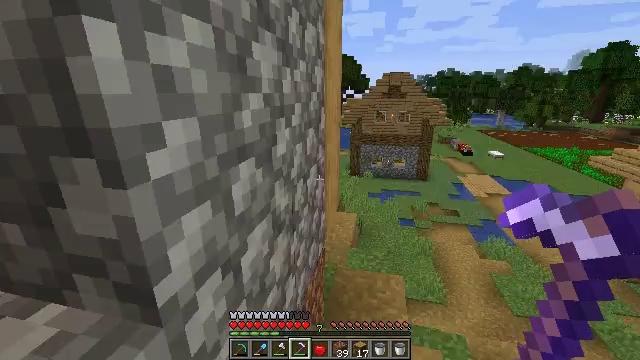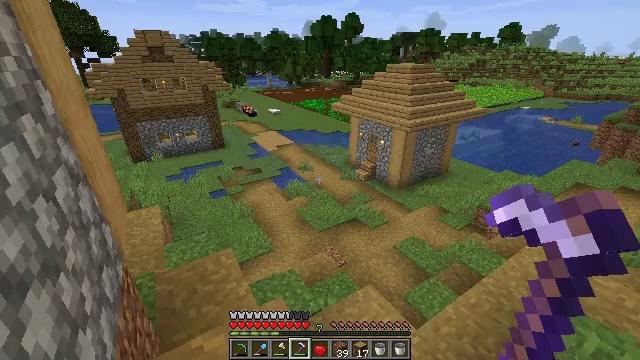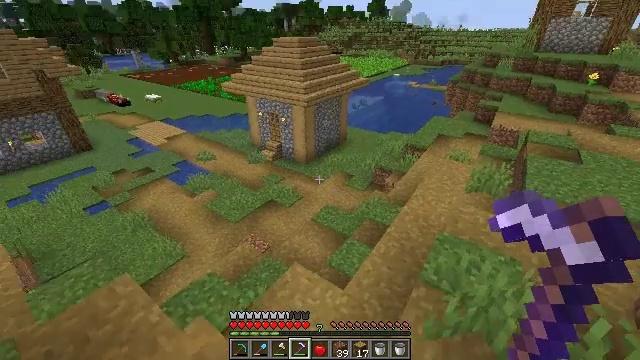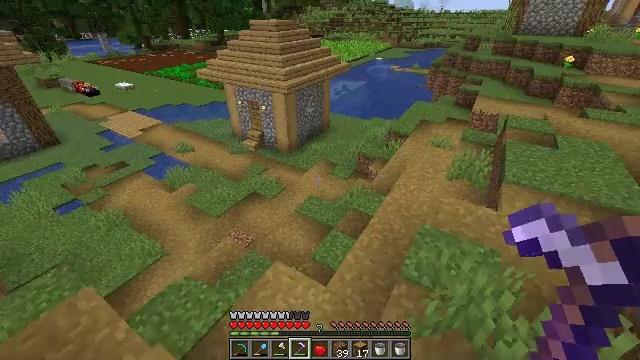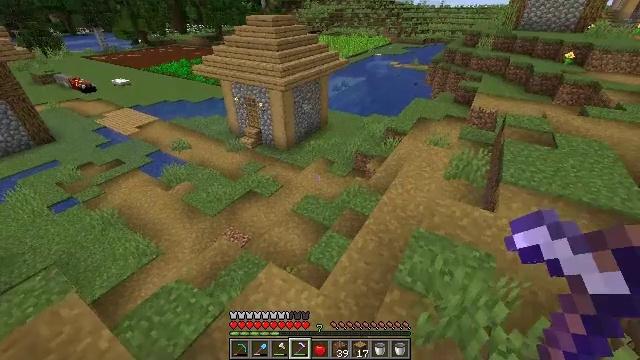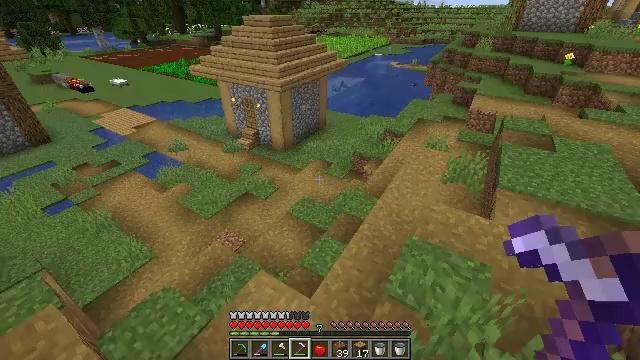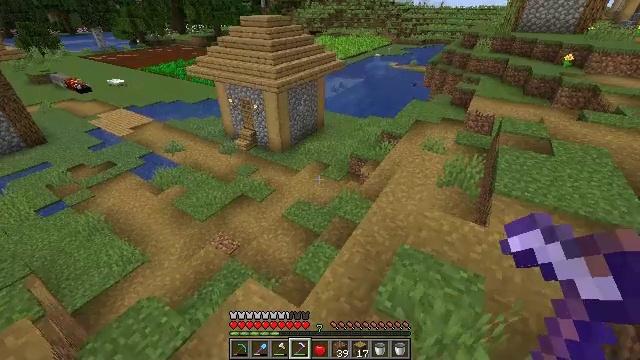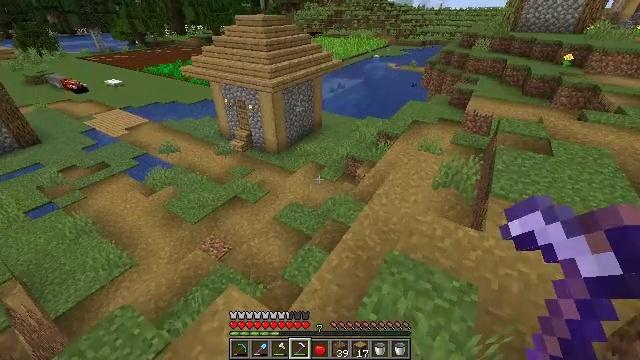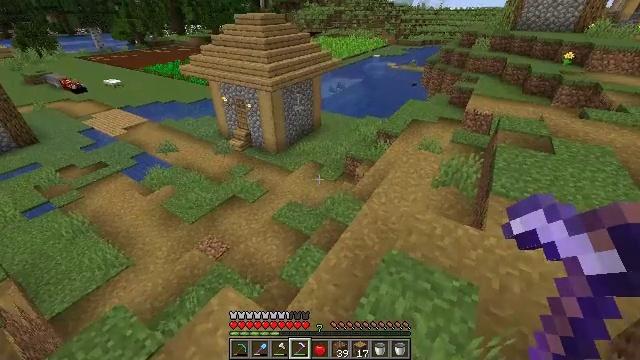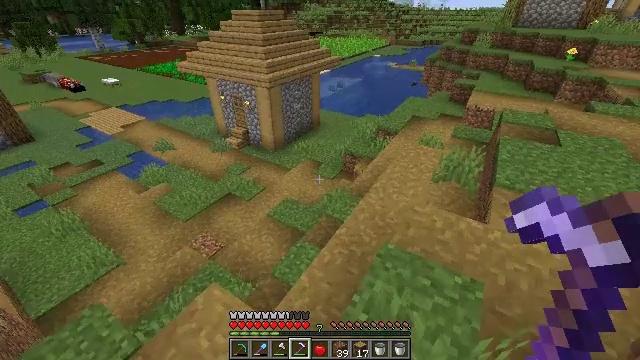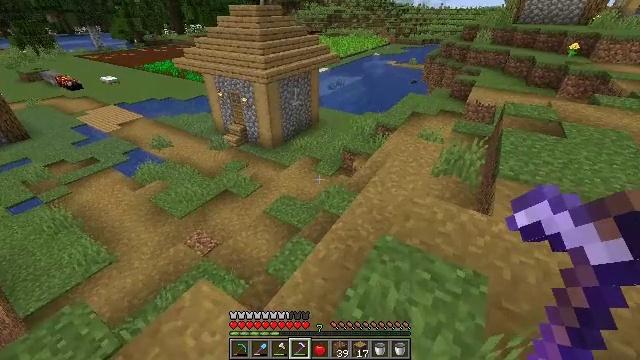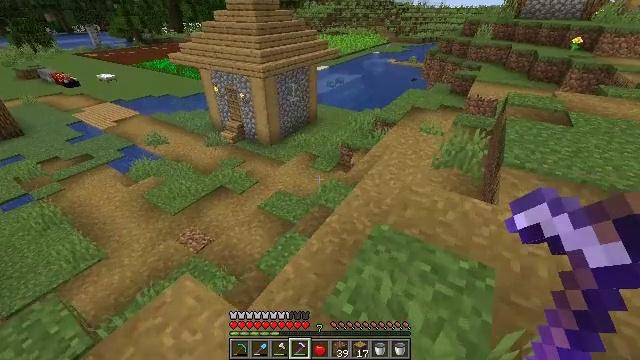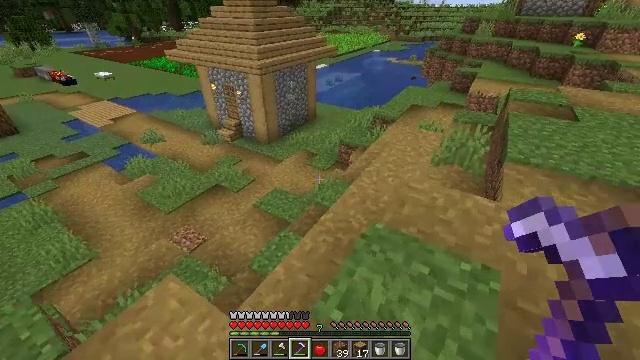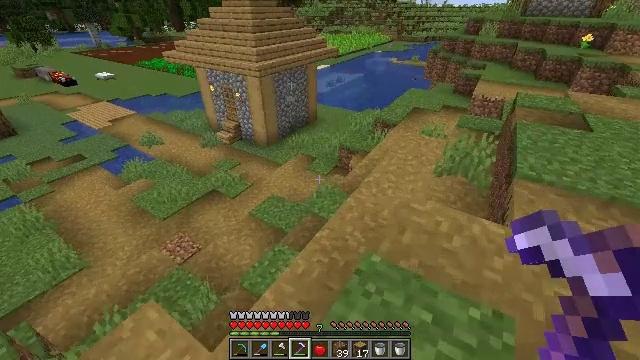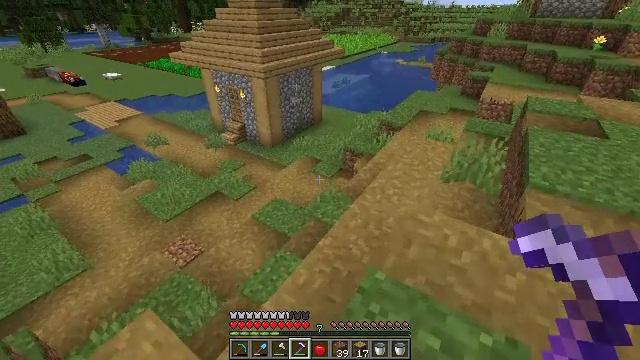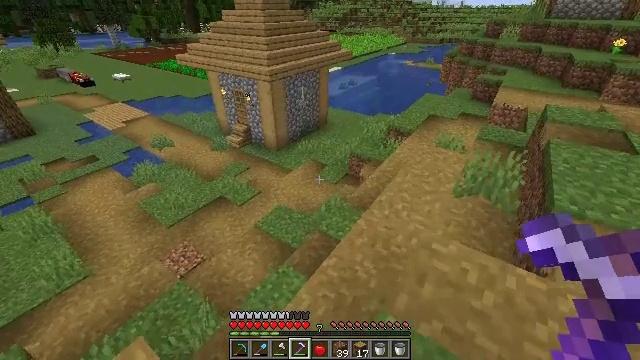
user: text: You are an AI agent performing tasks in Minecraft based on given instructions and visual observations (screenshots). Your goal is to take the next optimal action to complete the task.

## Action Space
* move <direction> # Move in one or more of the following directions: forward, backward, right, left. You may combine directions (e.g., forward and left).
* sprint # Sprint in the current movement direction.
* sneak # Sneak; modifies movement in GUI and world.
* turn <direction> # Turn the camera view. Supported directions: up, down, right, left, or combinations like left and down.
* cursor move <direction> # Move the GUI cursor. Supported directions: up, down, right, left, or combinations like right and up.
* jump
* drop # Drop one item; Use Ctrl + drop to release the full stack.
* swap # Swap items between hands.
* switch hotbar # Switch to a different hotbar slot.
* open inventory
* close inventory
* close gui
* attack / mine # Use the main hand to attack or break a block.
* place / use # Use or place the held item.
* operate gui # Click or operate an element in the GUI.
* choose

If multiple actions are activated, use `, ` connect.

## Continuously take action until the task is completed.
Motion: motion action
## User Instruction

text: Harvest sugar cane from the plant.
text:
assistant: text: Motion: move forward and move right, turn right and down
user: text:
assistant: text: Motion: move forward and move right, turn right and down
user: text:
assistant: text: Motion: move forward and move right, turn right and down
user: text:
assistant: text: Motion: move forward and move right
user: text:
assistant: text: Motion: move forward and move right
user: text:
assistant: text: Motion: move forward and move right
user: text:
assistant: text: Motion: move forward and move right
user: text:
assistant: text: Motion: move forward and move right
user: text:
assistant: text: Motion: move forward and move right
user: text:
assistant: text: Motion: move forward and move right
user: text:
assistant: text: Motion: move forward
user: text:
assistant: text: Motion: move forward
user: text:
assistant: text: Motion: move forward
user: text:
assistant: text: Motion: move forward, turn left
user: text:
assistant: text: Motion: move forward, turn left
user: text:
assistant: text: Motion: move forward, turn left
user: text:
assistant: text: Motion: move forward, turn left
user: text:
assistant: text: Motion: move forward, turn left
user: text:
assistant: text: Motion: move forward
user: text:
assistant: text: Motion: move forward
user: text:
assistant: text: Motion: move forward
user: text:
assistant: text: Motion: move forward
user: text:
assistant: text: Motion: move forward, switch to hotbar 3
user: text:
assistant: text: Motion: move forward, switch to hotbar 3
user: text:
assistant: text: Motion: move forward, turn left, switch to hotbar 3
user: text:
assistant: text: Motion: move forward, turn left, switch to hotbar 3
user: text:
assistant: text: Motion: move forward, turn left and up
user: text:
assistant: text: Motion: move forward, turn left
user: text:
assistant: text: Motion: move forward, turn left
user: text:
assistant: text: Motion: move forward, turn left and up